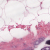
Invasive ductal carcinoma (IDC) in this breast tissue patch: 0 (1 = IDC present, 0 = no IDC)